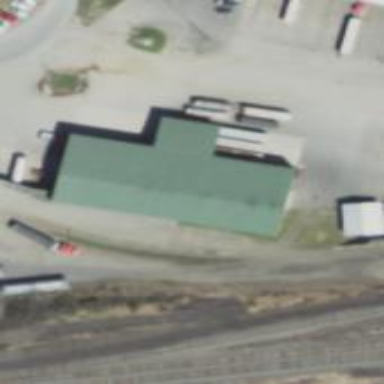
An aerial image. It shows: Rail spur service.